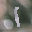
Label: 1